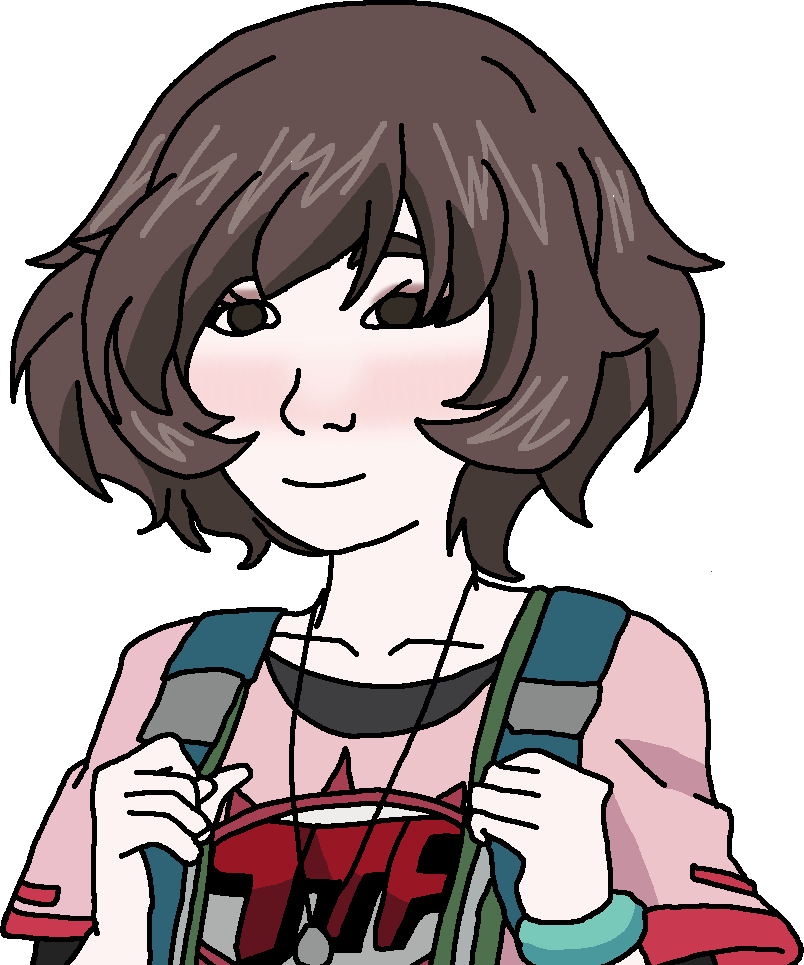
Label: 5_Doomer_Girl